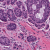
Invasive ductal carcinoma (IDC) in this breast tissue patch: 0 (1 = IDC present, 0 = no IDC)